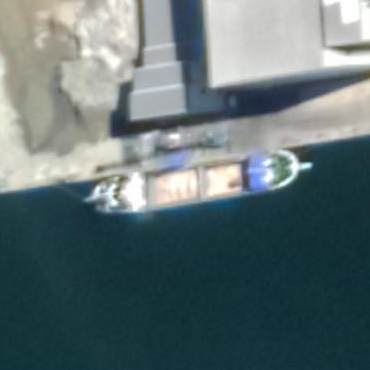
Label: Cargo_ship